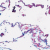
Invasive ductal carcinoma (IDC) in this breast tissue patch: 0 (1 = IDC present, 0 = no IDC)